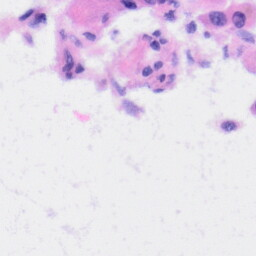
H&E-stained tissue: Liver